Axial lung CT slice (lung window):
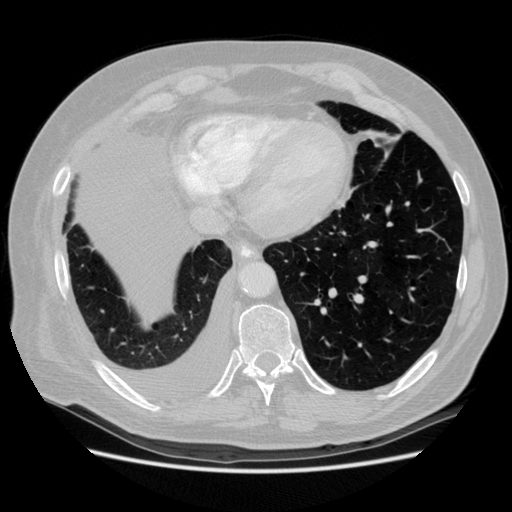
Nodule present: no